Interaction volume radius: 10 \u00c5
Interaction volume height: 20 \u00c5
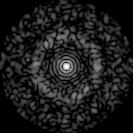
Disorder parameter: 0.8556